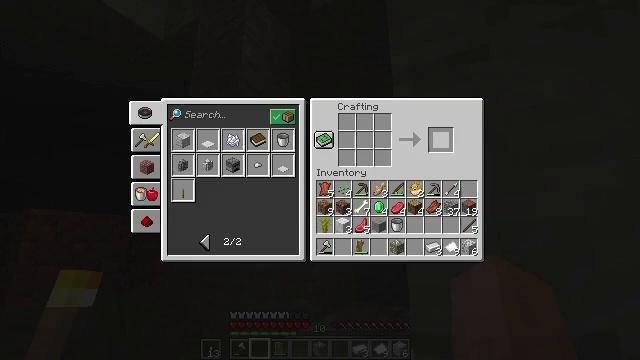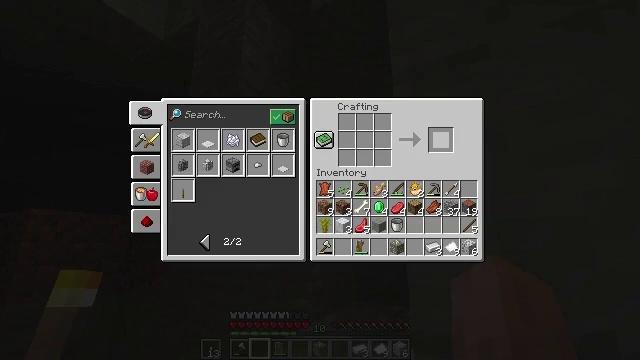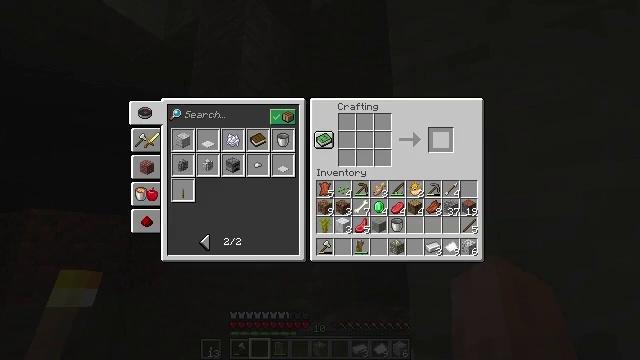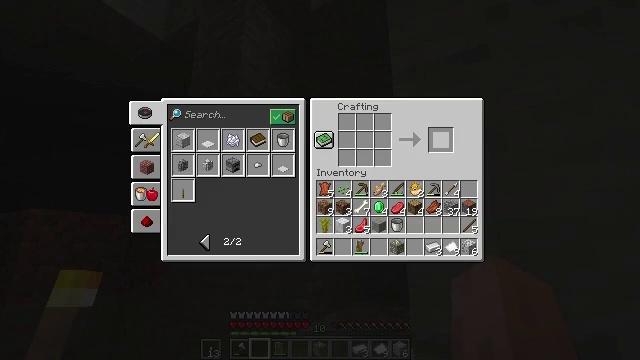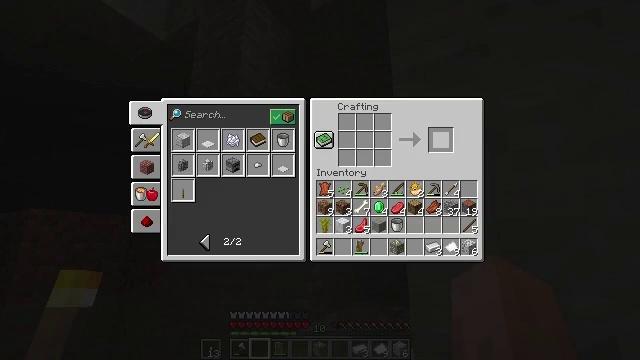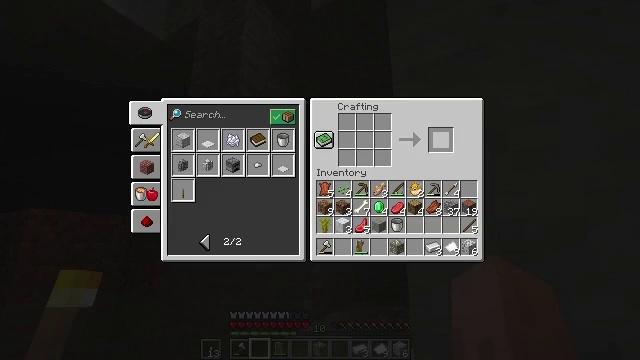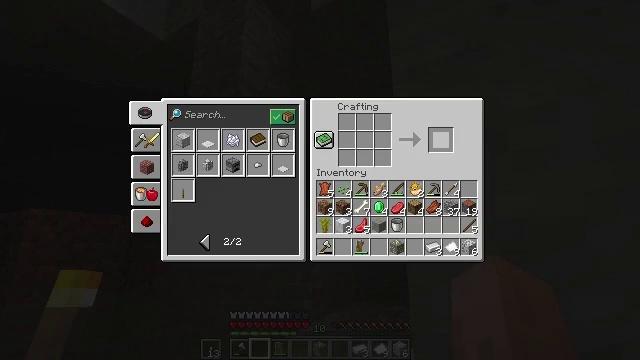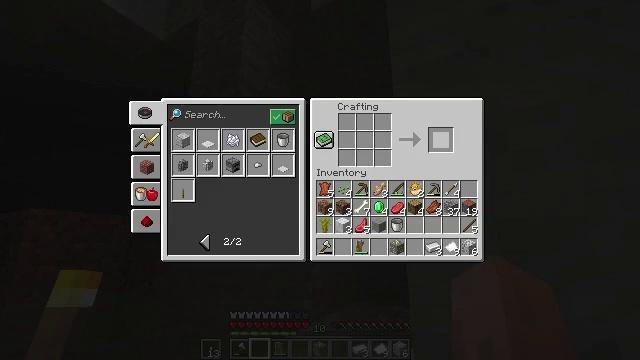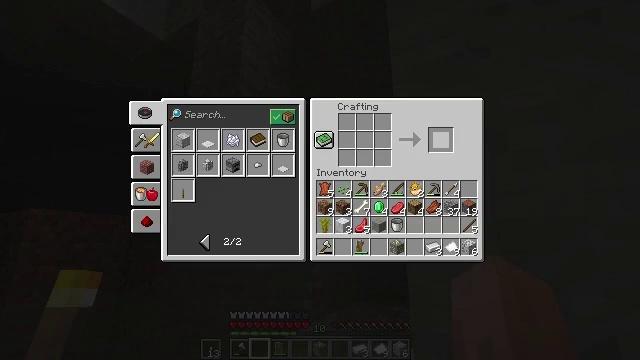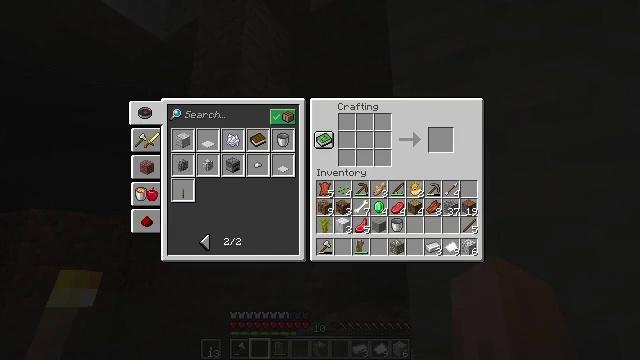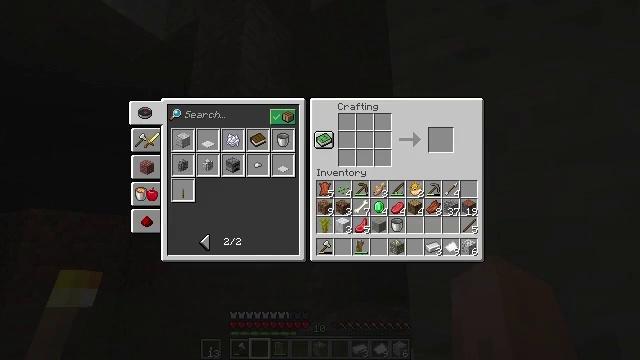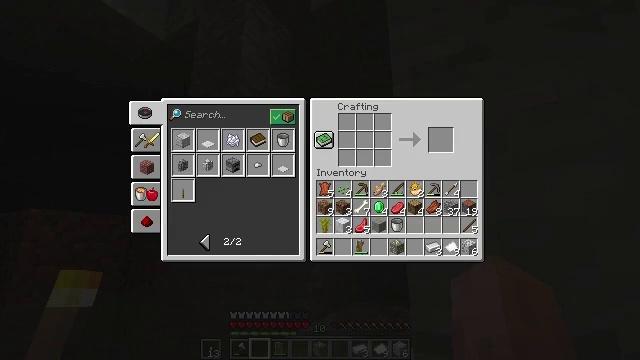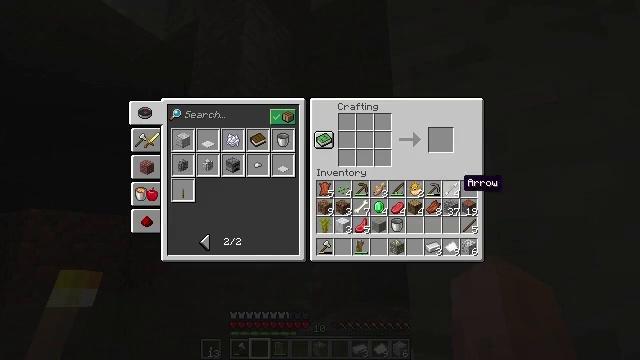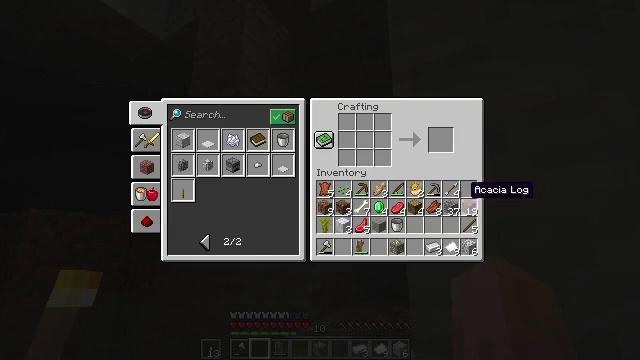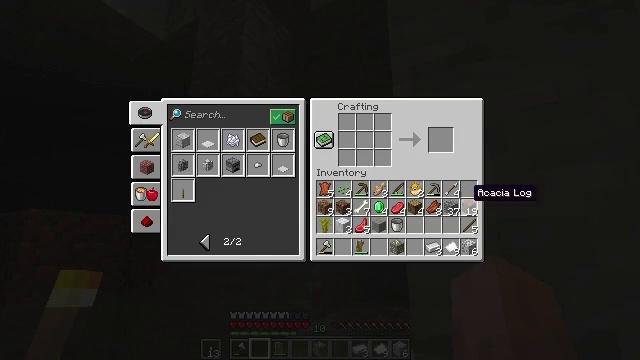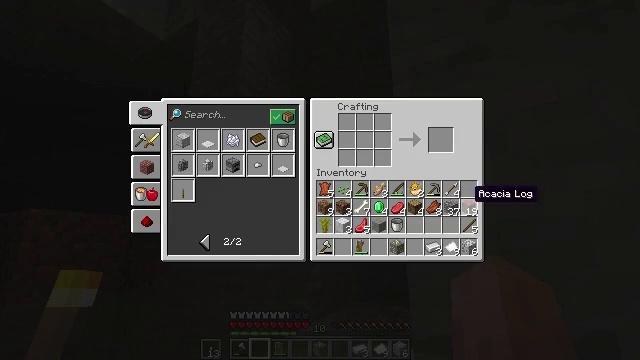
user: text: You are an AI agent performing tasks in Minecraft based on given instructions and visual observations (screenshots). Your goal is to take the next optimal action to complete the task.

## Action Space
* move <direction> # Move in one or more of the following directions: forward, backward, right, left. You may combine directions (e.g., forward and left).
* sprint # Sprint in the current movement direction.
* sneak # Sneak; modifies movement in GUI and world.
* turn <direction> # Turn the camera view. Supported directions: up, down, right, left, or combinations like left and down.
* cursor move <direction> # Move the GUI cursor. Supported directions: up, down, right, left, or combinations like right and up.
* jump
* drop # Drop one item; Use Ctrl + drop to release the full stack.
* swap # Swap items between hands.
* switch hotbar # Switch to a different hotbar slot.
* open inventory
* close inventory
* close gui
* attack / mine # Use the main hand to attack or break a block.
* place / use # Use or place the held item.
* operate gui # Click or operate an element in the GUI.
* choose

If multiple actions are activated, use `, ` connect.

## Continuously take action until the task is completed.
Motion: motion action
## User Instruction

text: Transform acacia logs into acacia planks.
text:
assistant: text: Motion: sneak, open gui
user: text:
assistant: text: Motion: sneak
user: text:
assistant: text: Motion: no_op
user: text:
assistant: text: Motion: no_op
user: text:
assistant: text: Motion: no_op
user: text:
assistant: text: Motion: no_op
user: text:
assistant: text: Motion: no_op
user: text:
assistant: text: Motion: no_op
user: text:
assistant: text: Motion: cursor move down
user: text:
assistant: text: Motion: cursor move down
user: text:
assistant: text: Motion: cursor move right and down
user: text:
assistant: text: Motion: cursor move right and down
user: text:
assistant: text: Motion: cursor move right and down
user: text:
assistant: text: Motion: sneak
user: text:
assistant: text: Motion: sneak
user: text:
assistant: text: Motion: sneak
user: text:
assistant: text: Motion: sneak
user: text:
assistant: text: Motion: sneak
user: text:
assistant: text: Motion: sneak
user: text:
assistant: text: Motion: sneak
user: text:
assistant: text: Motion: operate gui
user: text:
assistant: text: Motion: operate gui
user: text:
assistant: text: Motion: operate gui
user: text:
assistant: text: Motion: cursor move left and up
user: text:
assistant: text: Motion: cursor move left and up
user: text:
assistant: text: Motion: cursor move left and up
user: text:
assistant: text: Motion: cursor move left and up
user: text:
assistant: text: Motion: no_op
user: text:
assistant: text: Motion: no_op
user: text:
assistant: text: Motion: no_op